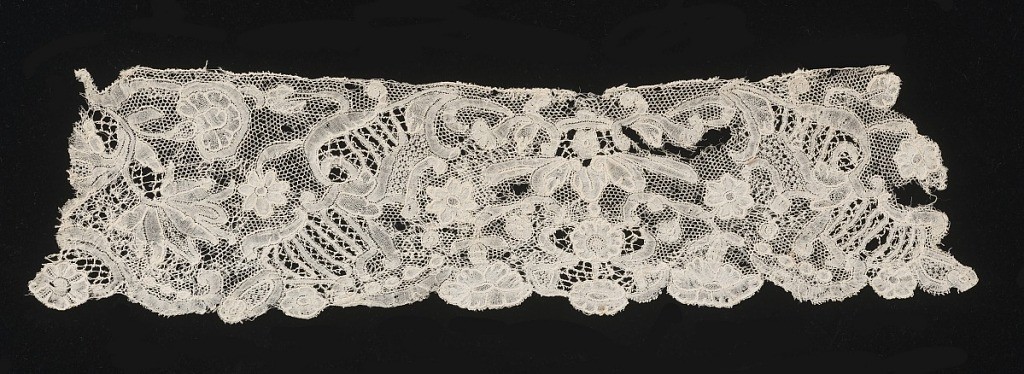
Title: Fragment
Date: mid-18th century
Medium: linen Technique: bobbin lace (Brussels-style)
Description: Symmetrical floral design flanked by typical rococo motifs. With star-shaped mesh and scalloped edge.